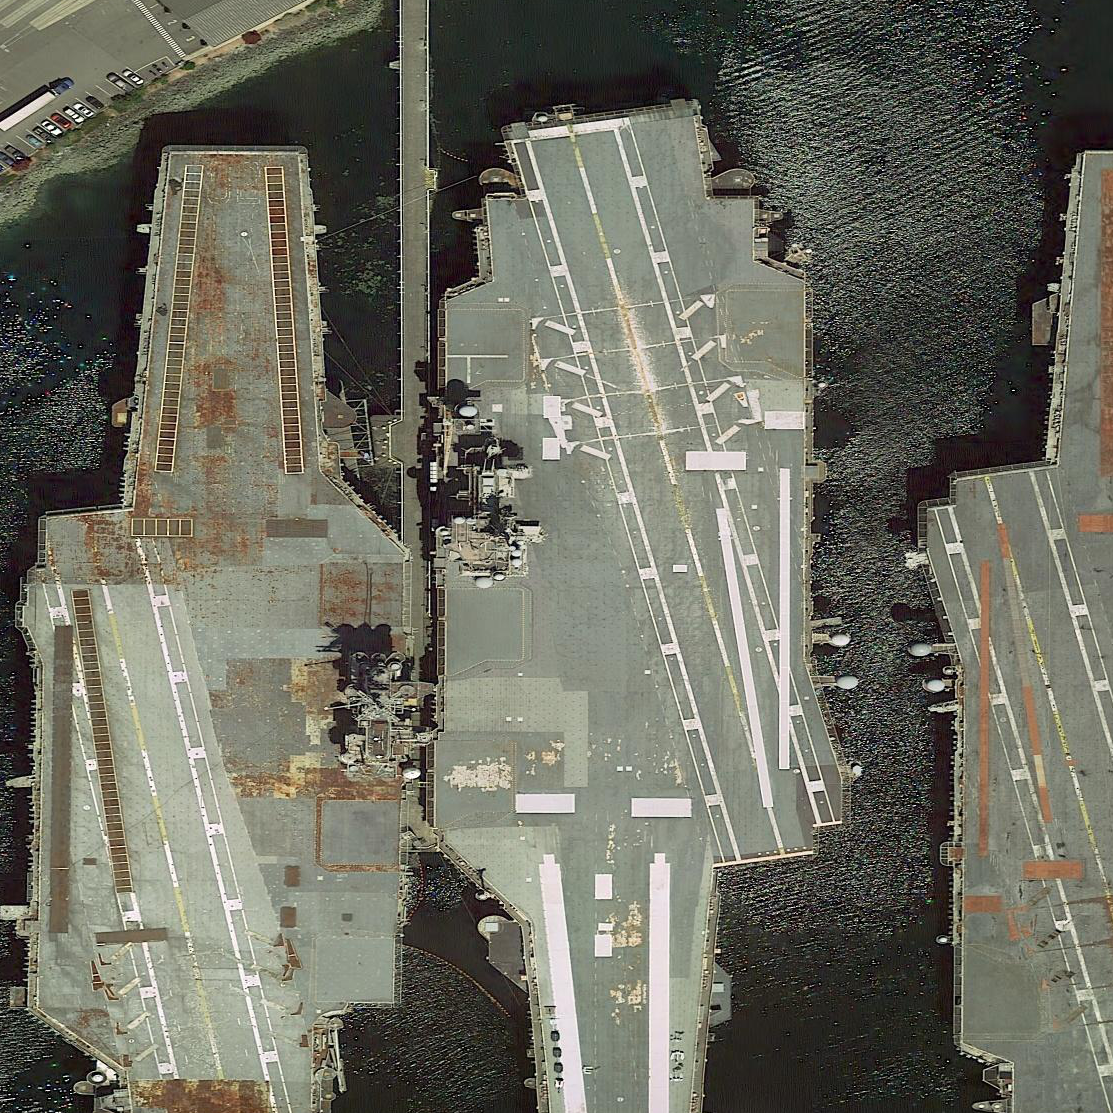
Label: aircraft_carrier